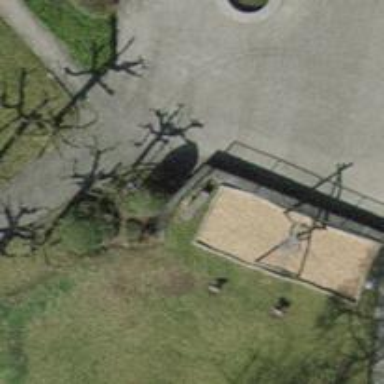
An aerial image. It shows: Playground area for leisure land.